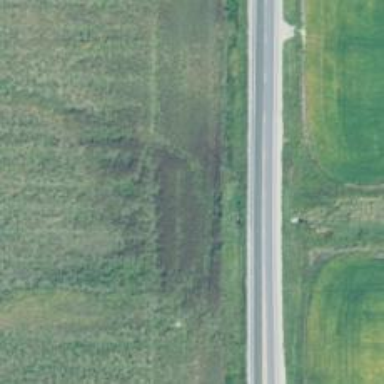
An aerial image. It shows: Secondary road.